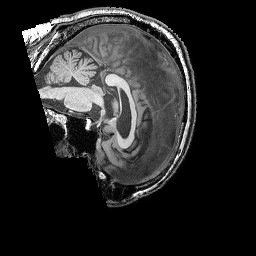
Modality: T1w
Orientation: sagittal
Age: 63
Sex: male
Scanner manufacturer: siemens
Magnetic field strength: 3 T
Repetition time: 2.25 s
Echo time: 0.00411 s